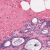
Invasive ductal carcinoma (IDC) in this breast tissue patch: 0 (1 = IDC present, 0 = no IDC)